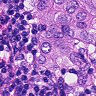
Metastatic tissue present: yes